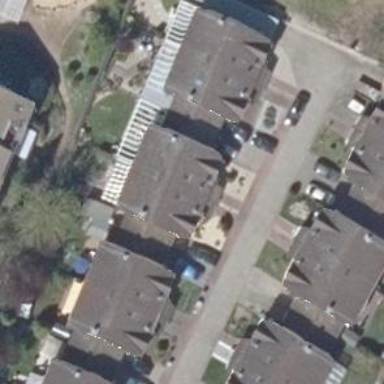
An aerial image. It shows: Semidetached house.